Interaction volume radius: 5 \u00c5
Interaction volume height: 10 \u00c5
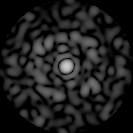
Disorder parameter: 0.8815